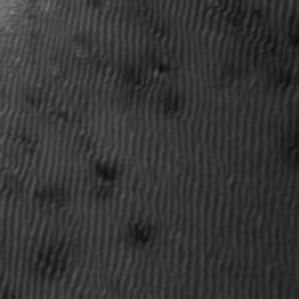
Label: frost